Question: How can i Write a new text without losing the previous value
'''
QString mFilename2 = "bin/bin_2.txt";
File_main_Editor.stWrite(mFilename2,okline_Edit);
'''
---
'''
void stWrite(QString Filename,QString stringtext){
QFile mFile(Filename);
if(!mFile.open(QIODevice::WriteOnly | QIODevice::Text))
{
QMessageBox message_file_Write;
message_file_Write.warning(0,"Open Error"
,"could not to open file for Writing");
return;
}
QTextStream out(&mFile);
out << stringtext;
out.setCodec("UTF-8");
mFile.flush();
mFile.close();
}
'''
Every time that okline_Edit is initialized
stWrite function called a new value in the file is poured .txt previous value is lost.
Or in other words

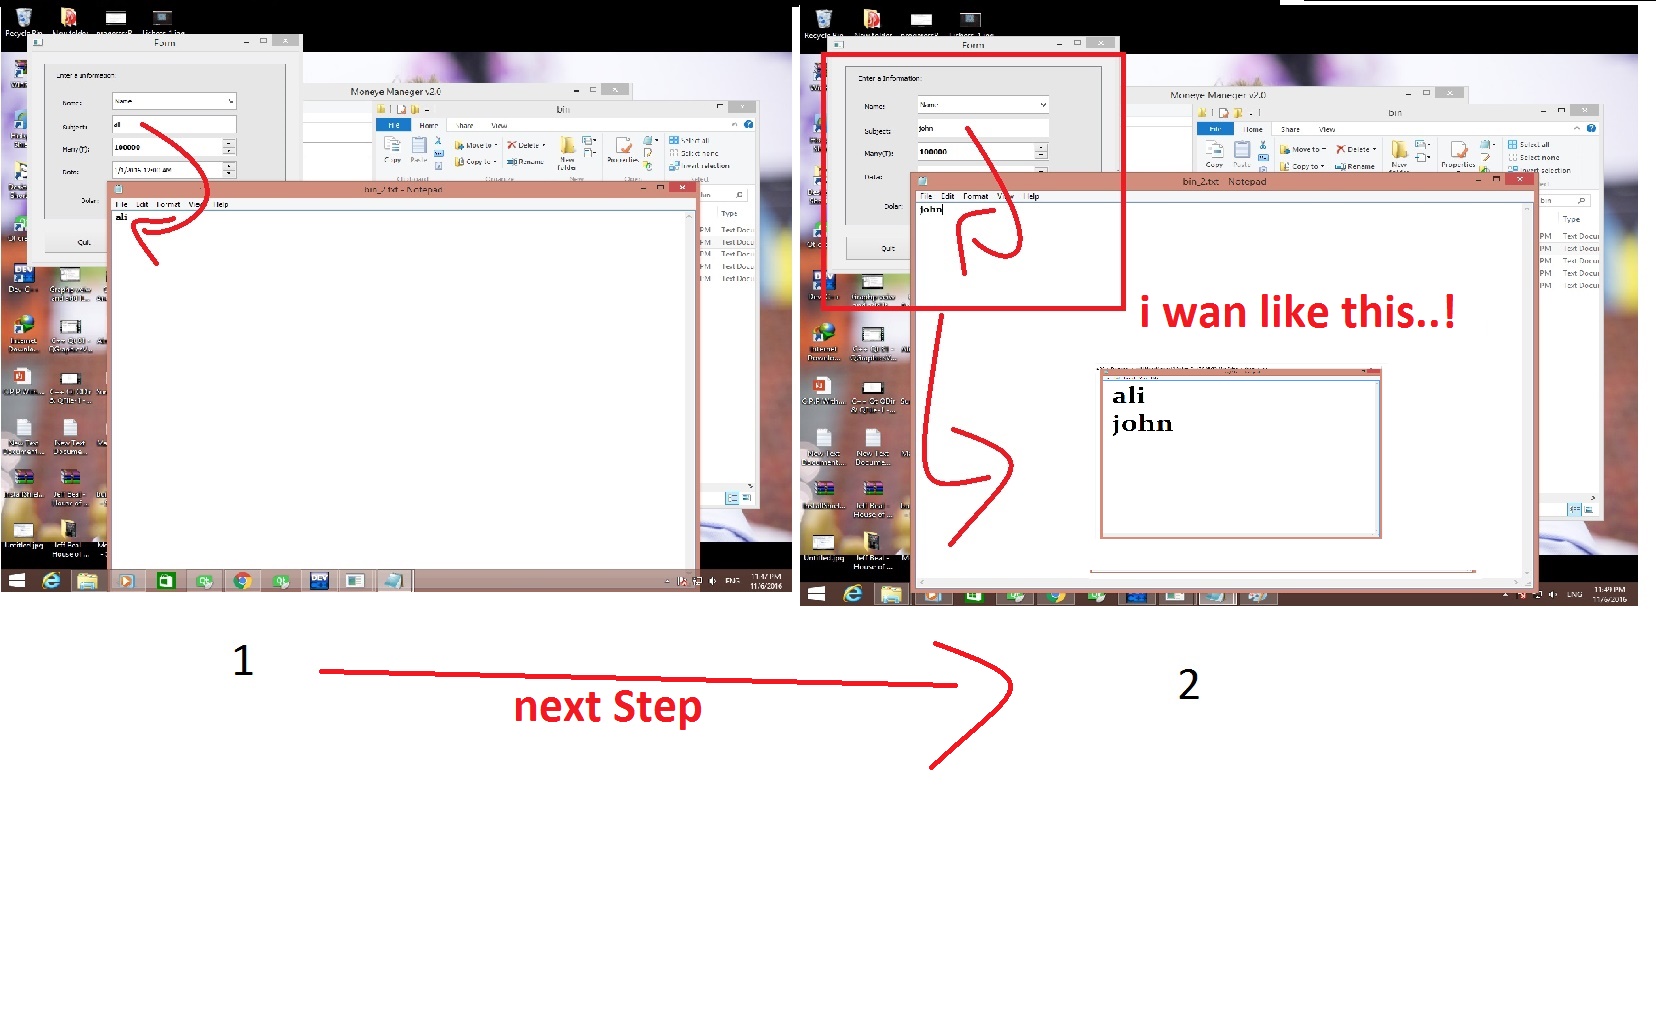
Answer: You need to set 'QIODevice::Append' when you 'open()' the file.
'''
mFile.open(QIODevice::WriteOnly | QIODevice::Append | QIODevice::Text)
'''
Additionally, if you want each append to be on a new line, you will have to insert a '
' as well.